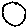
Label: circle